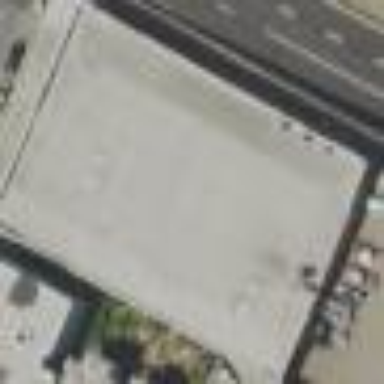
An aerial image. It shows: Retail building housing car repair shop.